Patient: sex M, age 60
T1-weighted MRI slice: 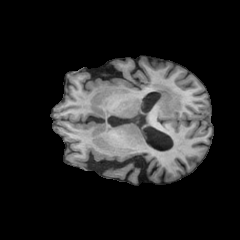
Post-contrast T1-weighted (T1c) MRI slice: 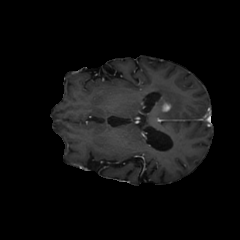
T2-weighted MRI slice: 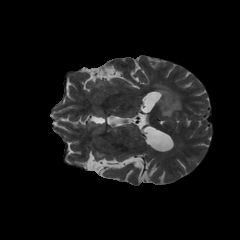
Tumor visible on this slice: yes
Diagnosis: Glioblastoma, IDH-wildtype
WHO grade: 4